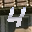
Label: 4